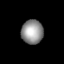
Tissue: lung
Cell type: Myeloid cells
Senescence score: 0.1976
Nuclear area (px): 513
Mean DAPI intensity: 146.158